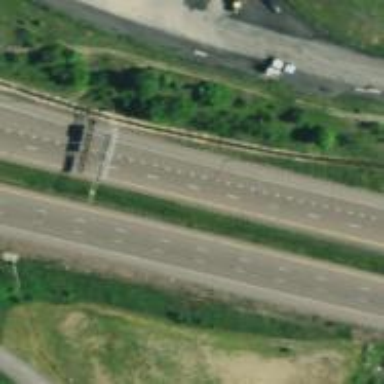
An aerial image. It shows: Motorway junction.